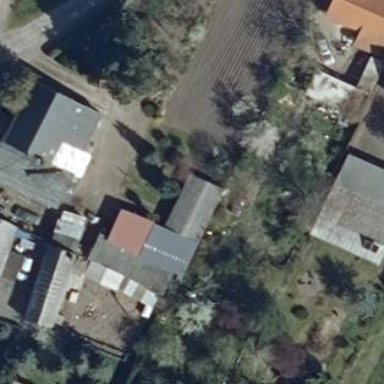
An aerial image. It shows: Shed building.